Question: I have been successful in connecting to a MS SharePoint list in VBA with the following sub-routine:
'''
Dim cn As New ADODB.Connection
Dim rs As New ADODB.Recordset
Dim sConn As String
Dim sSQL As String
sConn = "Provider=Microsoft.ACE.OLEDB.12.0;WSS;IMEX=0;RetrieveIds=Yes;" & _
"DATABASE=https://<ORGANIZATION>.sharepoint.com/sites/<SITE>;" & _
"LIST={<LIST ID>};"
With cn:
cn.ConnectionString = sConn
Call cn.Open
End With
sSQL = "SELECT tbl.[<COLUMN NAME>] FROM [<LIST NAME>] as tbl;"
rs.Open sSQL, cn, adOpenStatic, adLockOptimistic
Application.ActiveSheet.Range("A2").CopyFromRecordset rs
'''
I would now like to know how to connect to a MS PowerApps Dataverse table in my custom work environment, but can't find any documentation on this subject. Is this possible? I don't have access to any PowerApps APIs as my IT department disallows this. Basically I'm trying to find a connection string for a table in this environment below:

Any help is appreciated.
I have tried to look on connectionstrings.com for a suitable solution, but haven't come up with anything. I have also tried searching google using various keywords. Maybe I'm searching for the wrong thing.
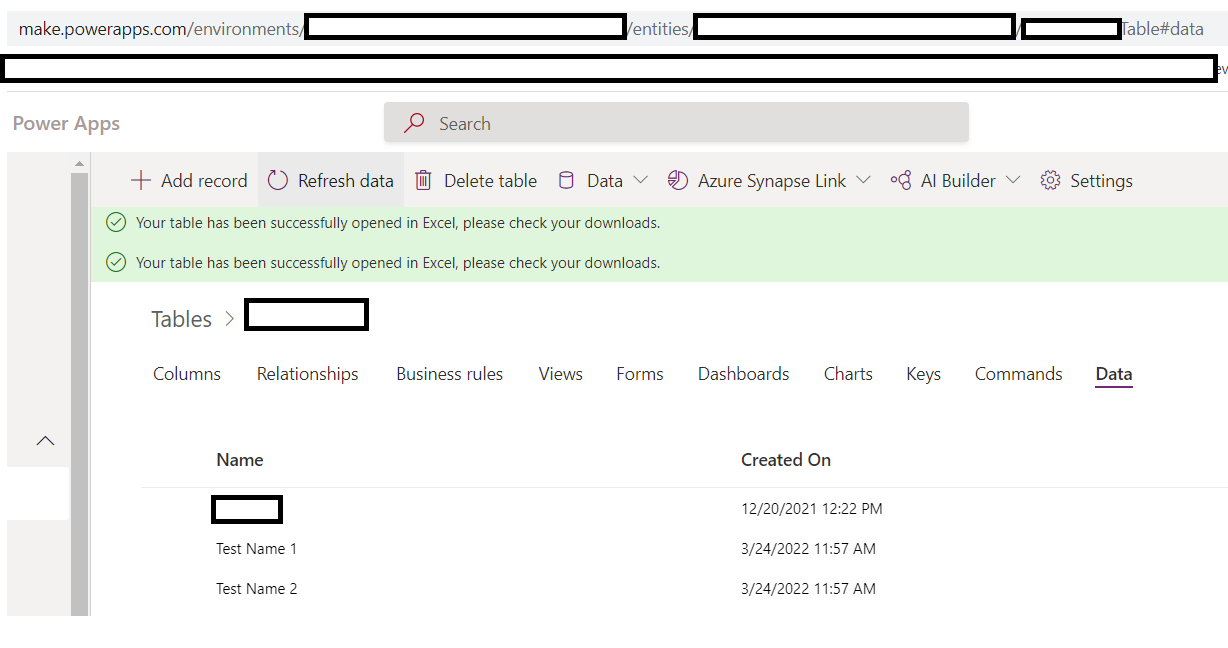
Answer: Access to Dataverse is controlled via a central set of permissions, if your IT Group is blocking access it its API, its also blocked for your access to the TSQL endpoint. Additionally TSQL has to be enabled on Dataverse for you to access it (It can be disabled)
You can find information on how to connect here: <URL>.
I would recommend that, before investing a lot of time in VBA on it, check with SQL Management Studio first to make sure you can login and query. You can get that from here: <URL>
If you can login and query, you can construct the connection string using the same data you input into the Management Studio,
You should keep in mind that Dataverse TSQL requires AAD Authorization to login.
Make sure you take the time to read though this <URL> as to which provider to use and how to form the connection string.